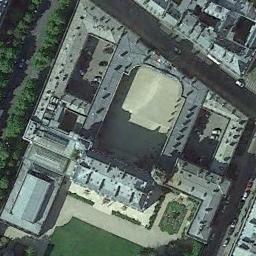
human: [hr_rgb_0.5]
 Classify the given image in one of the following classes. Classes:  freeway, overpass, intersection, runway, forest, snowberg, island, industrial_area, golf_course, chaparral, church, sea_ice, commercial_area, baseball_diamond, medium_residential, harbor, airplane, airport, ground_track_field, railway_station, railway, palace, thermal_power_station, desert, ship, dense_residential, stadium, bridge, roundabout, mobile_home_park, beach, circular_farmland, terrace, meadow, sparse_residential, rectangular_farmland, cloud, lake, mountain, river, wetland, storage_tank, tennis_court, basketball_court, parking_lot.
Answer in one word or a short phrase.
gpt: palace